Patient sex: F
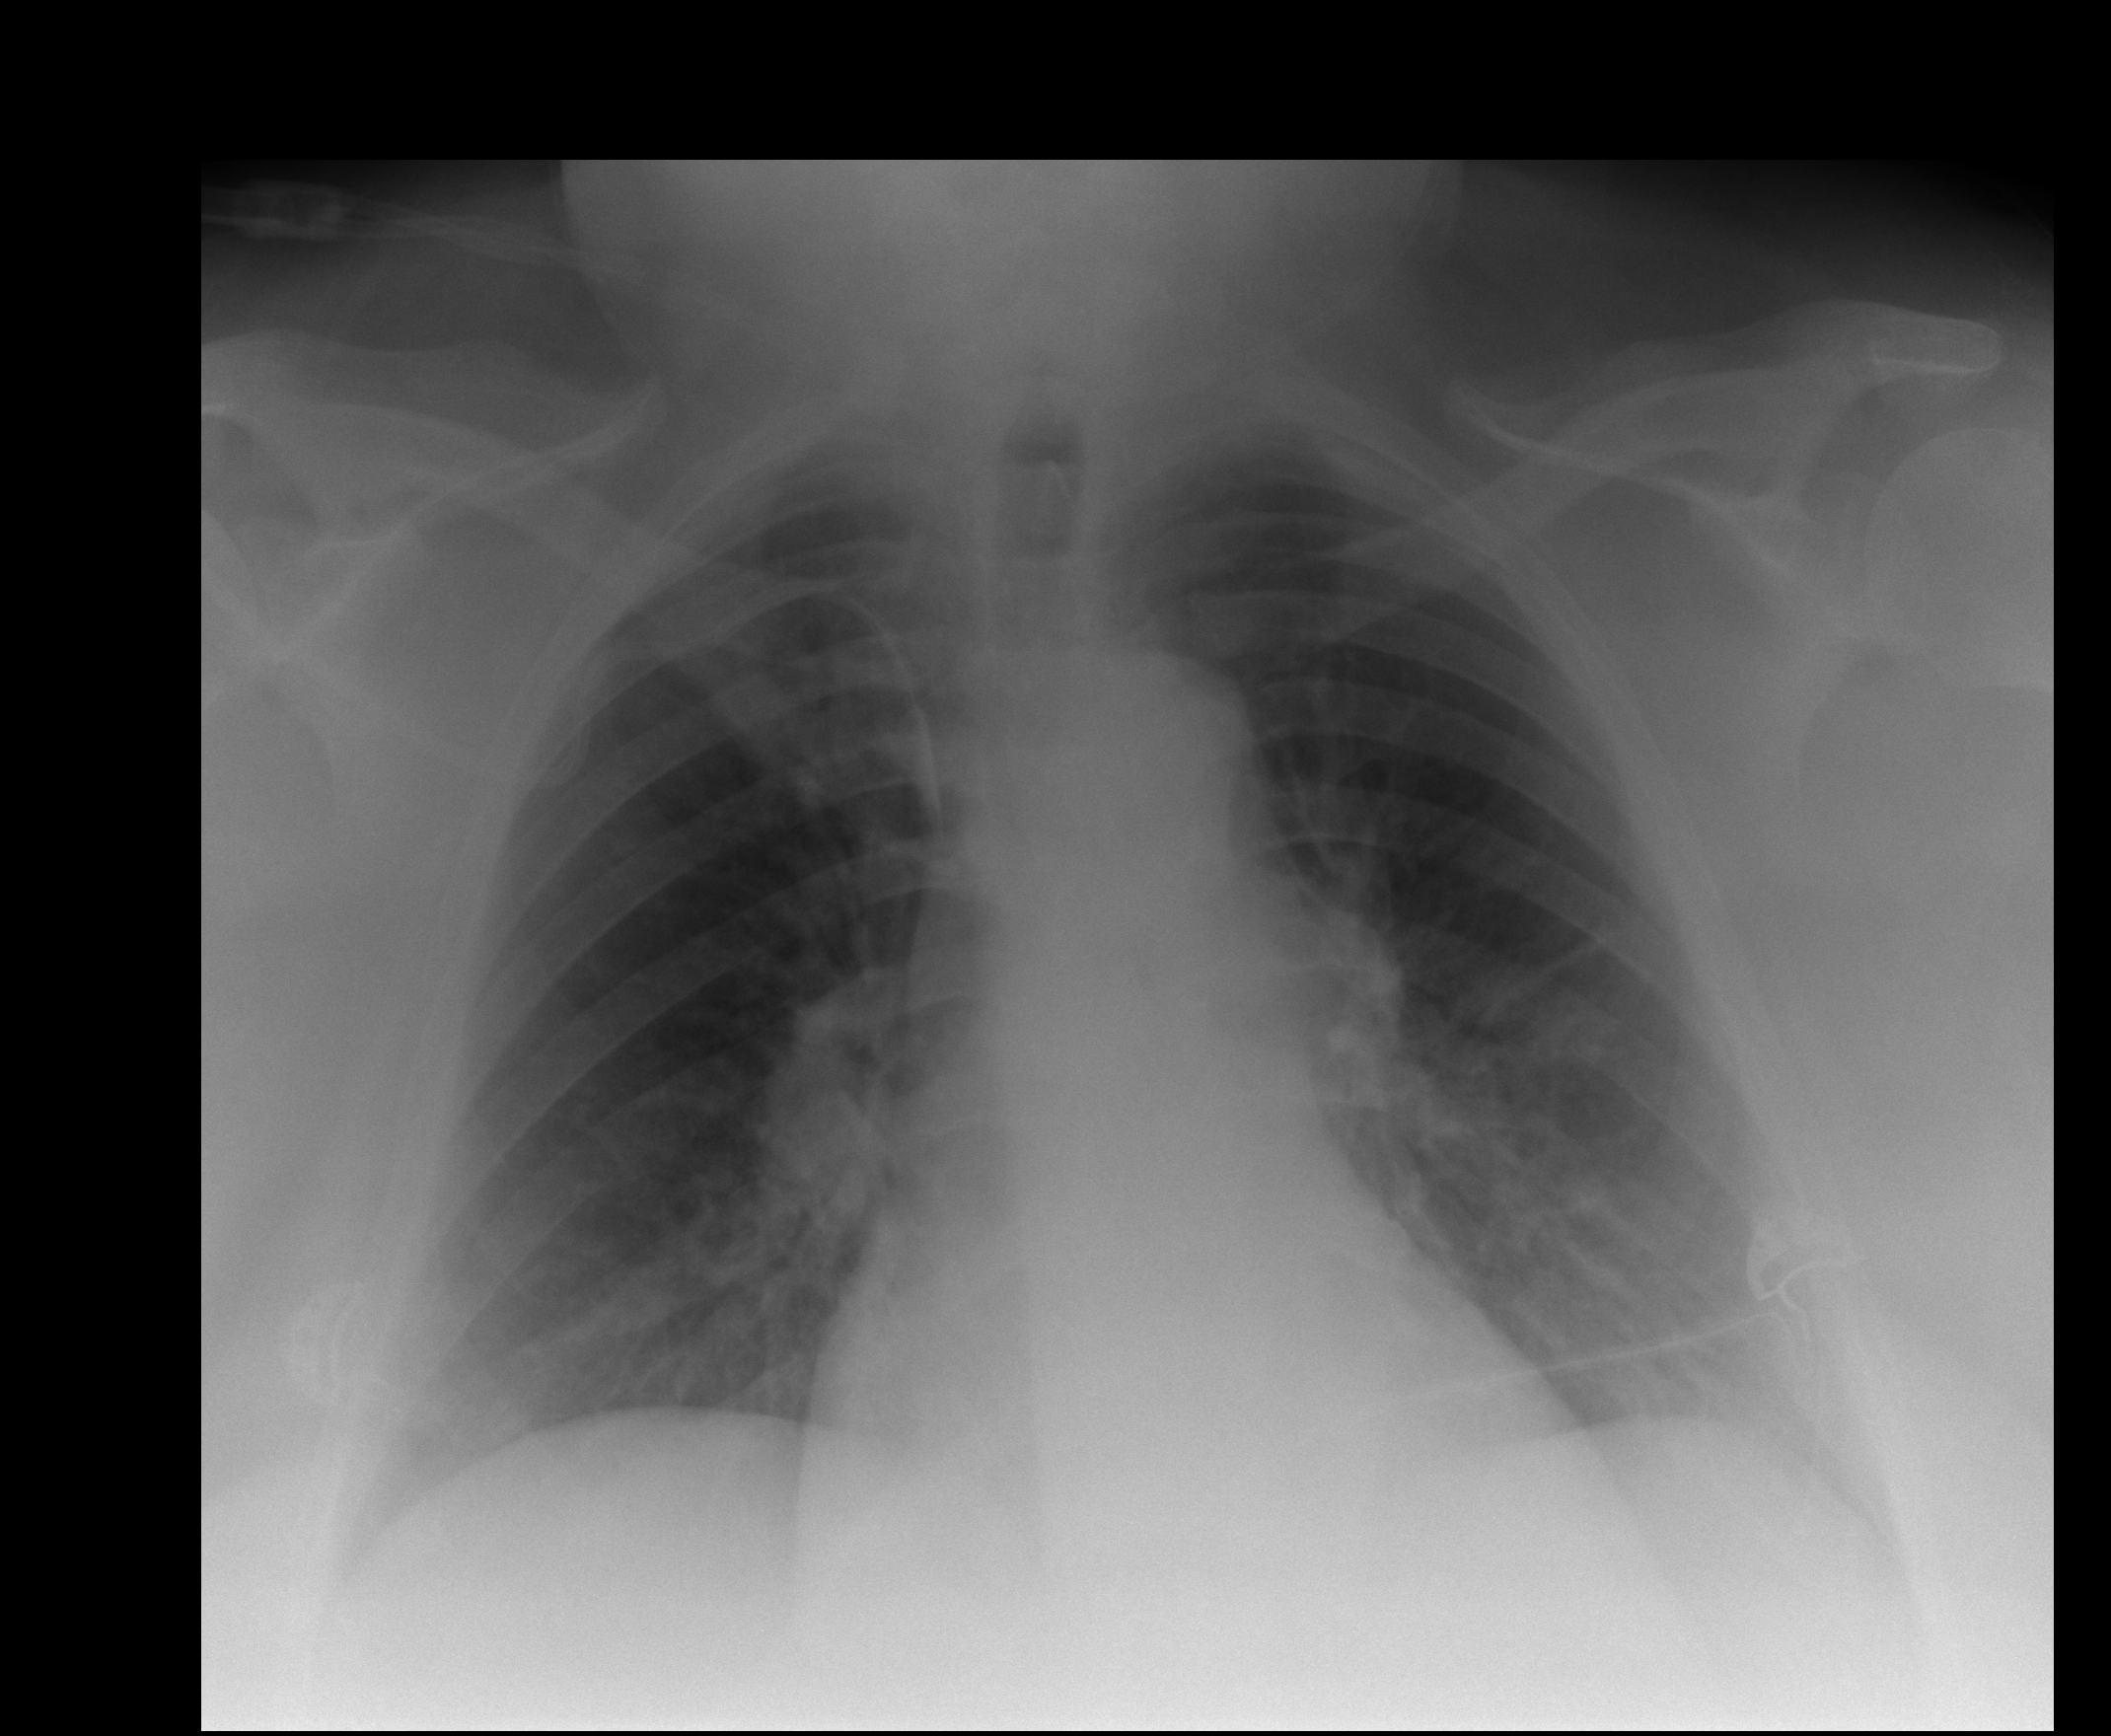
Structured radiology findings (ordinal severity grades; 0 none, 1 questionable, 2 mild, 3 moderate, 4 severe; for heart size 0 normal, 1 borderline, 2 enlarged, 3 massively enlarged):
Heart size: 2
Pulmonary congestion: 0
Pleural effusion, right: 0
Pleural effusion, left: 0
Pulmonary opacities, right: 2
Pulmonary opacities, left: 2
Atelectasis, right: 2
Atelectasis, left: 2